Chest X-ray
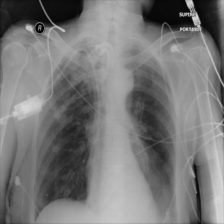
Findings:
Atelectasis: negative
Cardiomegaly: negative
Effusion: negative
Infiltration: negative
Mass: negative
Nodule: negative
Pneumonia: negative
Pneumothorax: negative
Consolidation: negative
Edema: negative
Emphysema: negative
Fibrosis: negative
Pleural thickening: negative
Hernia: negative